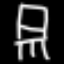
Label: chair